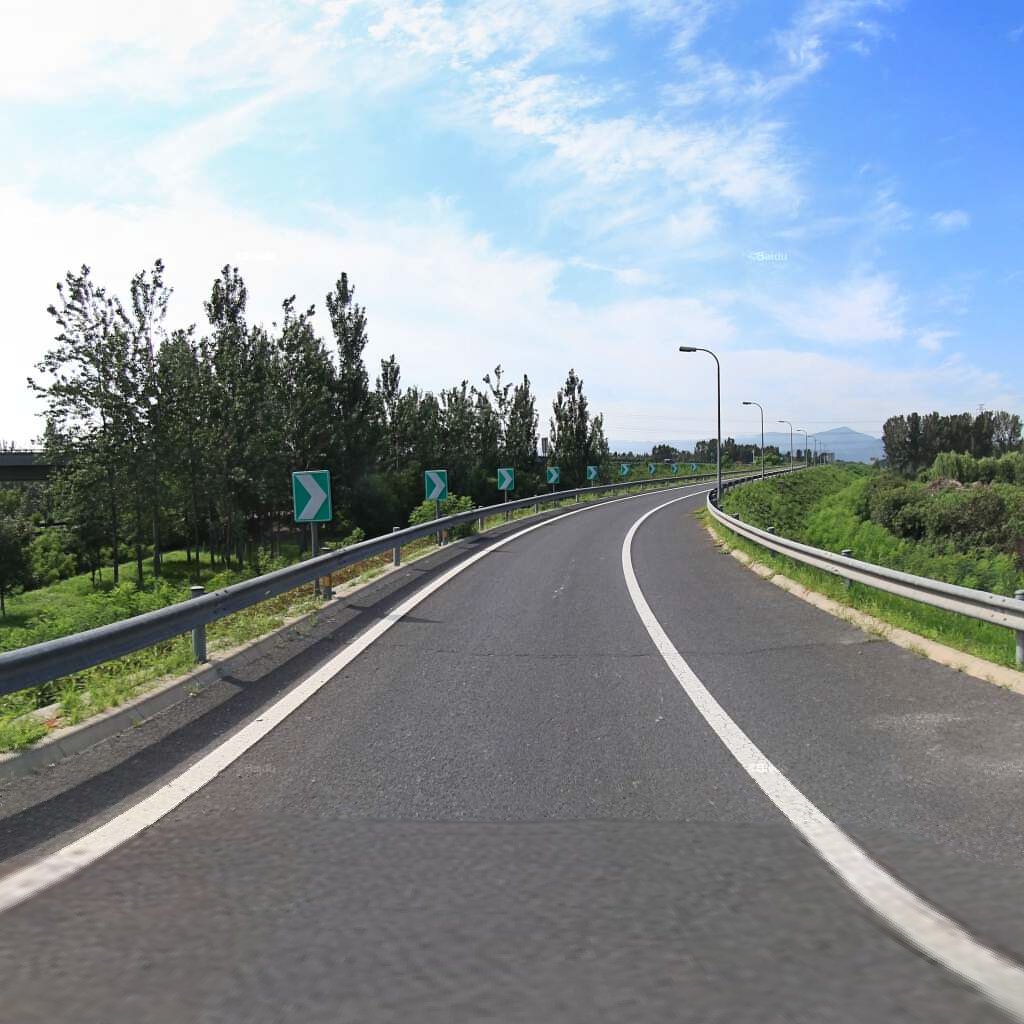
Region: Haidian
Road damage annotations: transverse crack